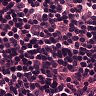
Metastatic tissue present: no